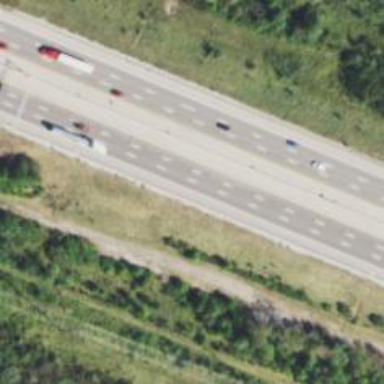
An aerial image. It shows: Asphalt motorway.